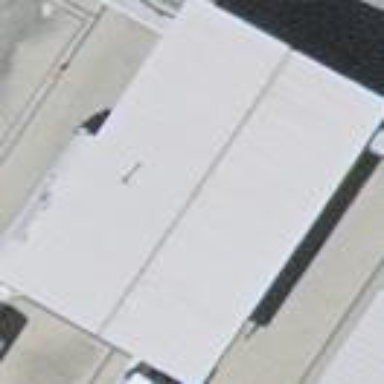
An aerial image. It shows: View of roof of building.